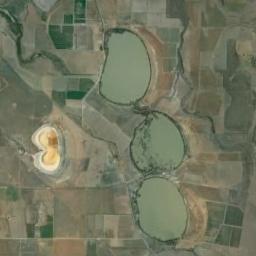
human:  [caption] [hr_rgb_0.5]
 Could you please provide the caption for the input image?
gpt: Three nearly circular, Green lakes surrounded by green and yellow-brown fields .

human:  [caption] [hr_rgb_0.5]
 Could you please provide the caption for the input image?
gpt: There are many lakes of different sizes .

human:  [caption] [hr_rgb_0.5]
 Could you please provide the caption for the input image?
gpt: There are several small lakes in the picture .

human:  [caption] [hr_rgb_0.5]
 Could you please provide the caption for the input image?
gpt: The three lakes lie in farmland and the water is green .

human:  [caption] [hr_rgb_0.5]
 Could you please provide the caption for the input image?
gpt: There are many farmlands around the green lakes .